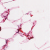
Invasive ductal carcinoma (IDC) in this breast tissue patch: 0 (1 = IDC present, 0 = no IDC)